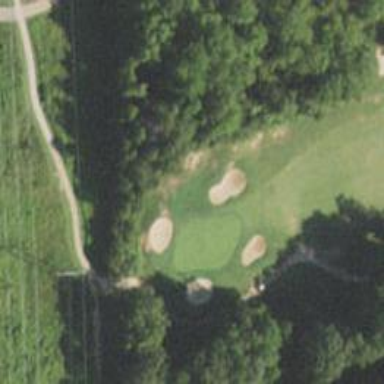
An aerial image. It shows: Golf hole.